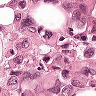
Metastatic tissue present: yes